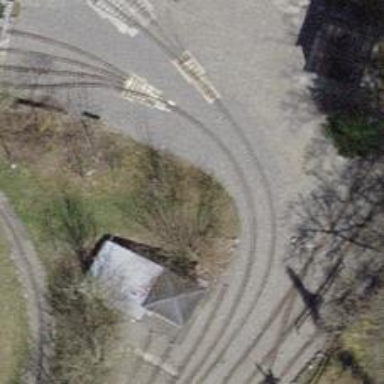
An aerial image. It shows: Miniature railway in service yard.